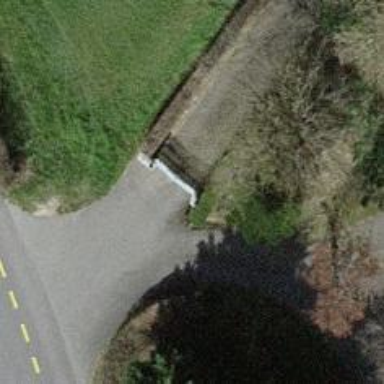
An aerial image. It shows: Gate.